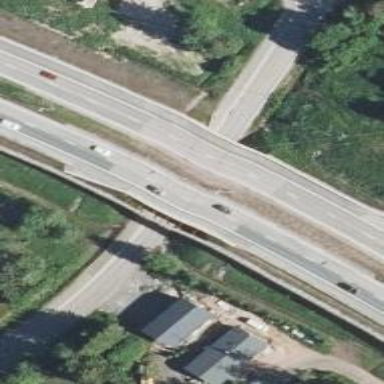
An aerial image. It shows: Asphalt motorway.